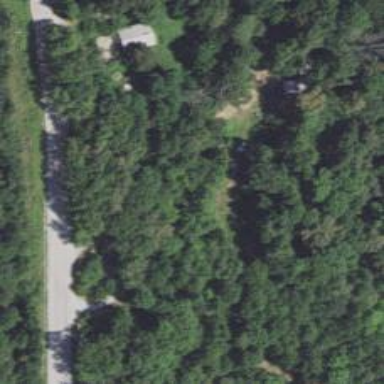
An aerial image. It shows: Driveway.